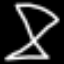
Label: hourglass